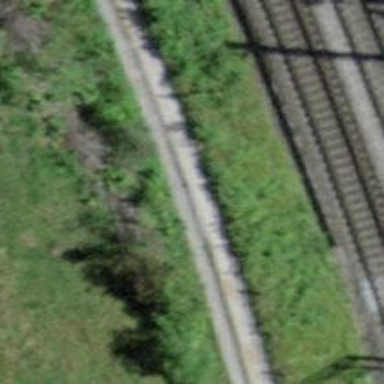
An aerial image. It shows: Well-maintained track road with grade 1 tracktype.